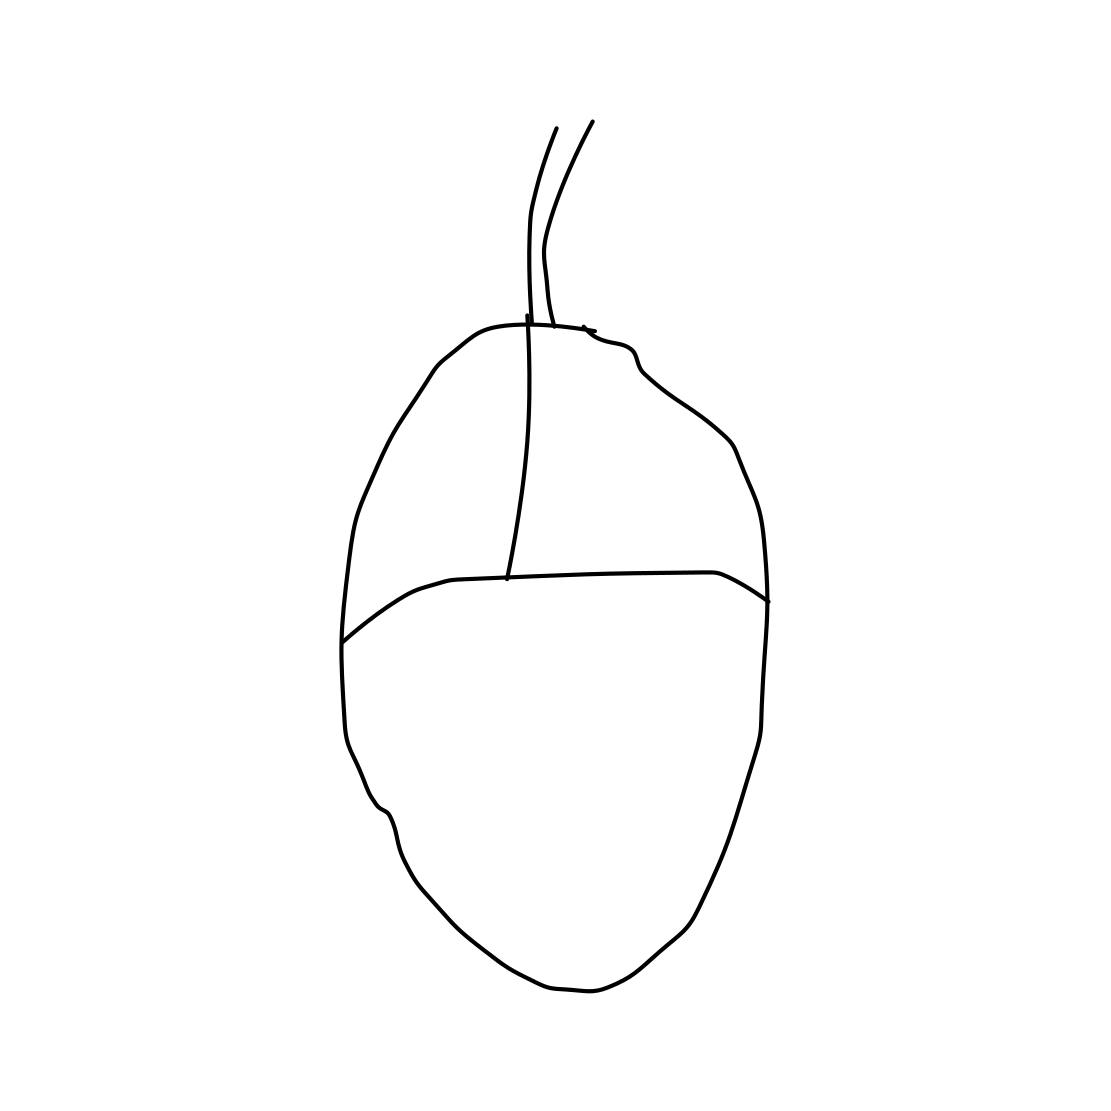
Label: computer-mouse